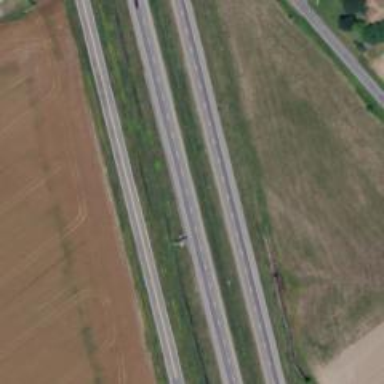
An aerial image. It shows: This image shows trunk highway that functions as expressway.